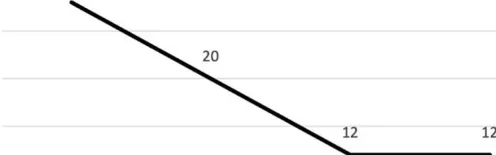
Changes in depression severity throughout treatment. BDI-2, Beck Depression Inventory - Second Edition.
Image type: chart (chart)